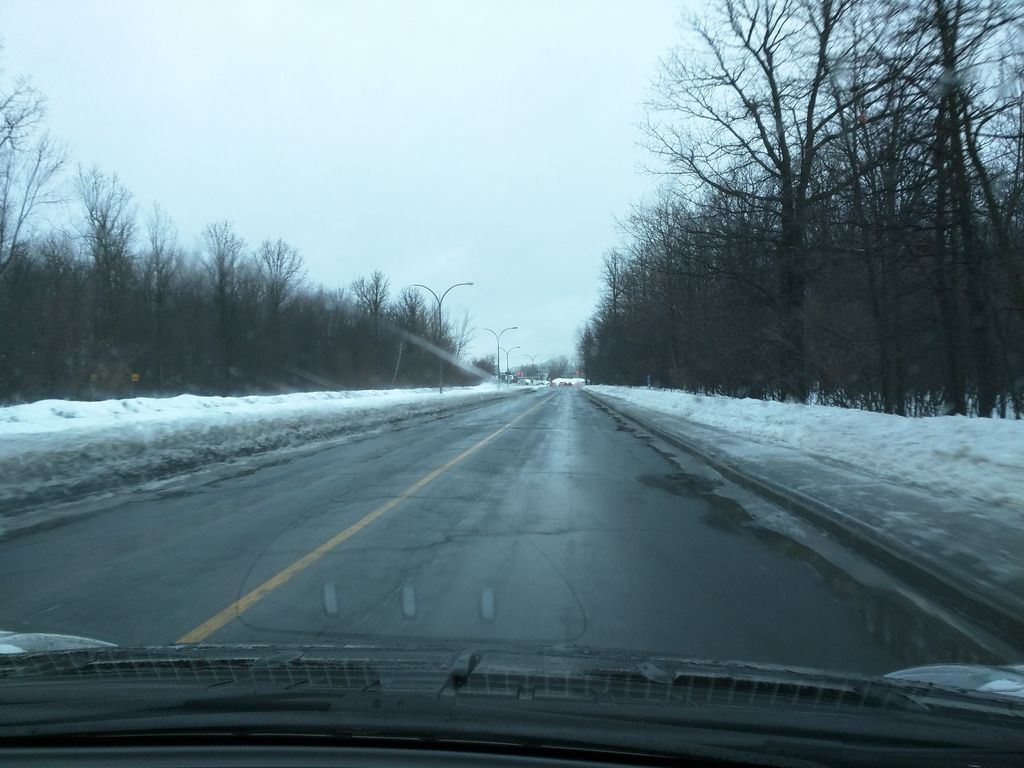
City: montreal